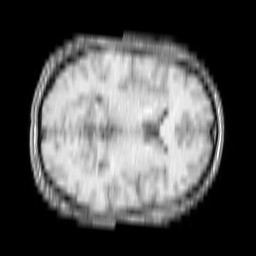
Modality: T1w
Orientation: axial
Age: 27
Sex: male
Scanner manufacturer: philips
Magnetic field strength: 1.5 T
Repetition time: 0.1865 s
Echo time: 0.001847 s